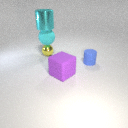
large cyan metal cylinder above small yellow metal sphere